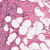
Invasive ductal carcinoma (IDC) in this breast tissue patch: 1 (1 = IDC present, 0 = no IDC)